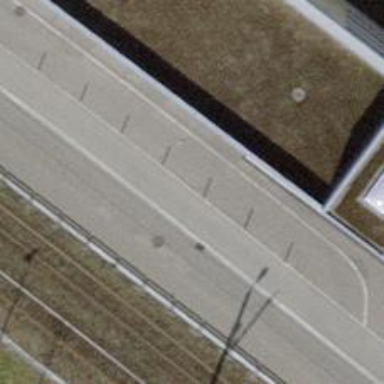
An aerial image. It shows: Bollard.